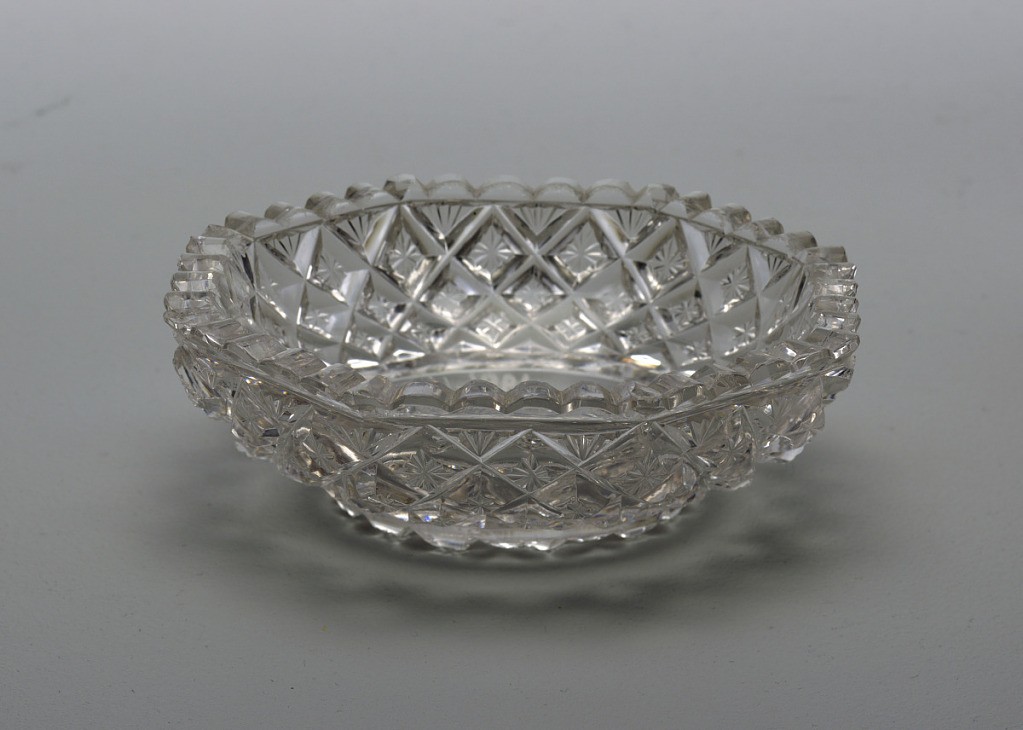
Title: Dish
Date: ca. 1835
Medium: glass
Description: Small, octagonal dish with low, flaring sides. All-over crossent diamond pattern. Scalloped rim. Glass is heavy and white.